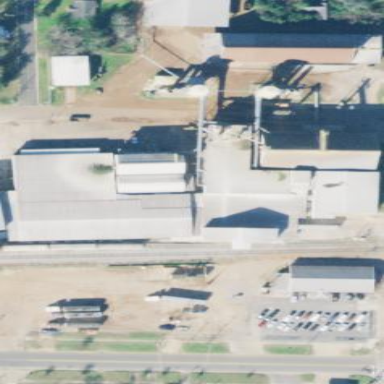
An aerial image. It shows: Industrial building.